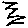
Label: zigzag